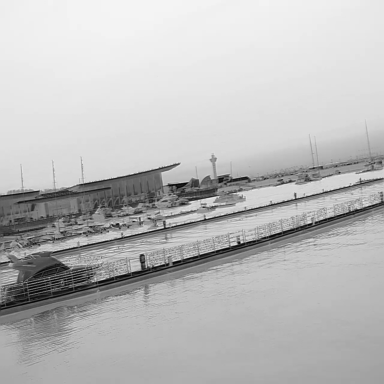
There are seven sailboats in the infrared image.